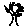
Label: tree